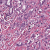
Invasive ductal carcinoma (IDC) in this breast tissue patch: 1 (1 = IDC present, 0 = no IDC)